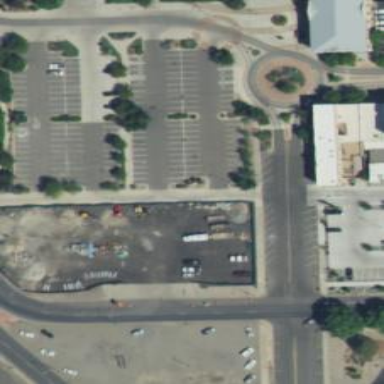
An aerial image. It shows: Parking space is available.